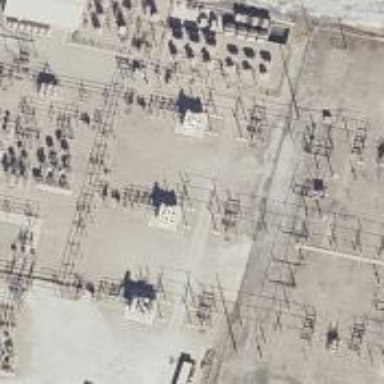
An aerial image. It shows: Switch for power supply.